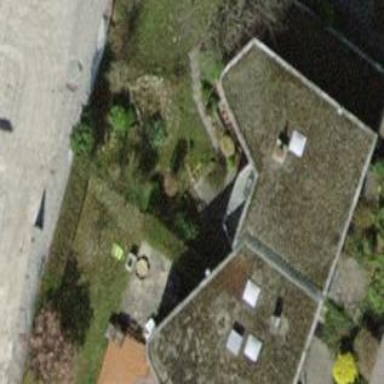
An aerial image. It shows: Semi-detached house.